Interaction volume radius: 10 \u00c5
Interaction volume height: 20 \u00c5
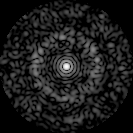
Disorder parameter: 0.8423